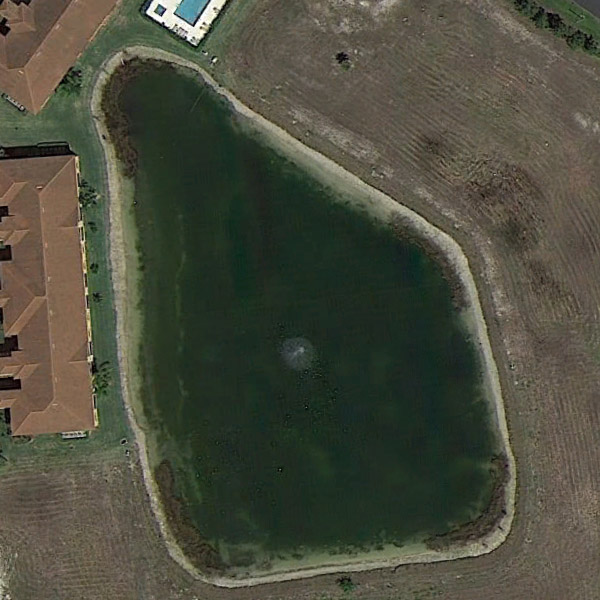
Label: Pond